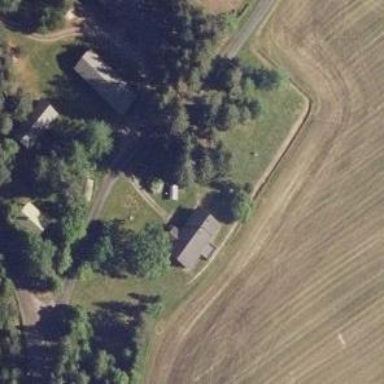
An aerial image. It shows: Farm.